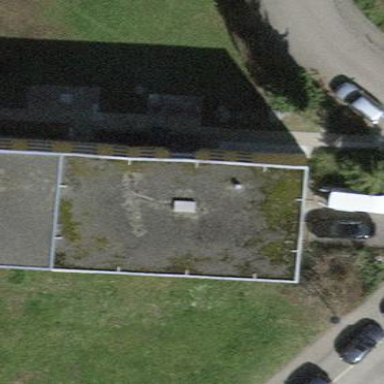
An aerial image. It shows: Apartment building with flat roof.